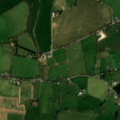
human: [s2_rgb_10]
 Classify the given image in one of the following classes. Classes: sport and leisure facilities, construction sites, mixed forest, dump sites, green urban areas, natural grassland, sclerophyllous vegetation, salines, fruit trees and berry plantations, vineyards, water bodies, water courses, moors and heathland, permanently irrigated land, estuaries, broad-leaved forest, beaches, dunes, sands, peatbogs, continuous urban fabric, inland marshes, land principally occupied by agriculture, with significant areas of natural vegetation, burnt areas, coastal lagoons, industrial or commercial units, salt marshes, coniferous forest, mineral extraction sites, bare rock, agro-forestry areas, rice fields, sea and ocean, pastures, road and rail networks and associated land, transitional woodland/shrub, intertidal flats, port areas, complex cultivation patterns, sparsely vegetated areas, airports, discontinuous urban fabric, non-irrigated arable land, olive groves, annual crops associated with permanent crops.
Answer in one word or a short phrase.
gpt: non-irrigated arable land, pastures, land principally occupied by agriculture, with significant areas of natural vegetation